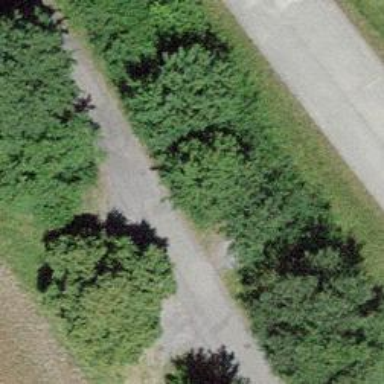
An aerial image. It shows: Bench.